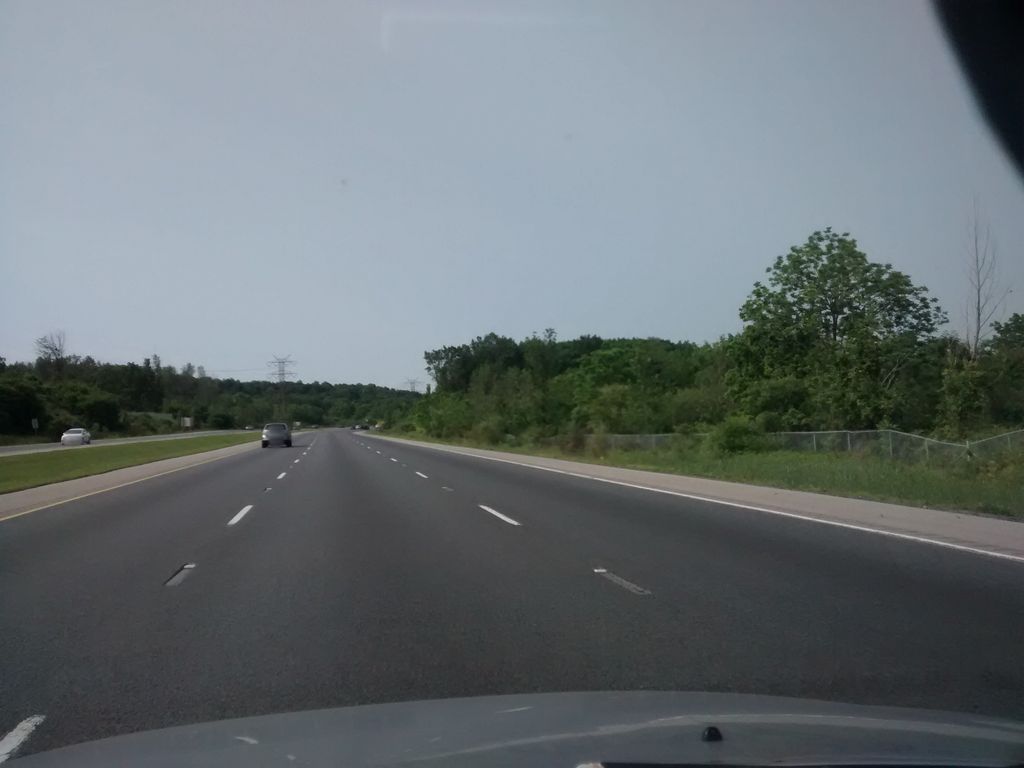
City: hamilton